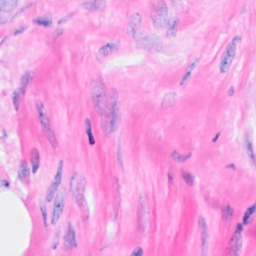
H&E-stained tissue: Breast